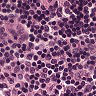
Metastatic tissue present: no